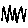
Label: zigzag